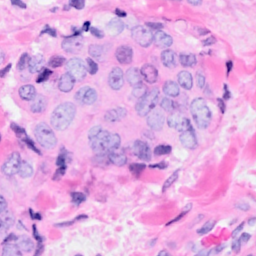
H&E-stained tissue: Breast